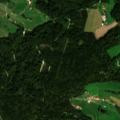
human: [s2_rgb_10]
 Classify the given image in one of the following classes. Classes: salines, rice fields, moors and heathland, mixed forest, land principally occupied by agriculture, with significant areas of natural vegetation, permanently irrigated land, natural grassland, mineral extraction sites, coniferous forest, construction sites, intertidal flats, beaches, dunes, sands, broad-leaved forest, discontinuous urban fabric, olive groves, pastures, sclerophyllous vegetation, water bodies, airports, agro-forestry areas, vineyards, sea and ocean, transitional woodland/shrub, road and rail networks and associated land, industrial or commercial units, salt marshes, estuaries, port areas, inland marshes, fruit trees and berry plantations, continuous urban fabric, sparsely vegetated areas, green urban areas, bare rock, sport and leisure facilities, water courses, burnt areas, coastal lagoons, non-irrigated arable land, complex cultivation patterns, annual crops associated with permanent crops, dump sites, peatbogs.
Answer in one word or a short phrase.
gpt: non-irrigated arable land, pastures, mixed forest